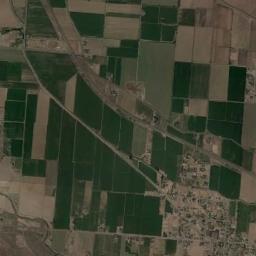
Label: rectangular_farmland